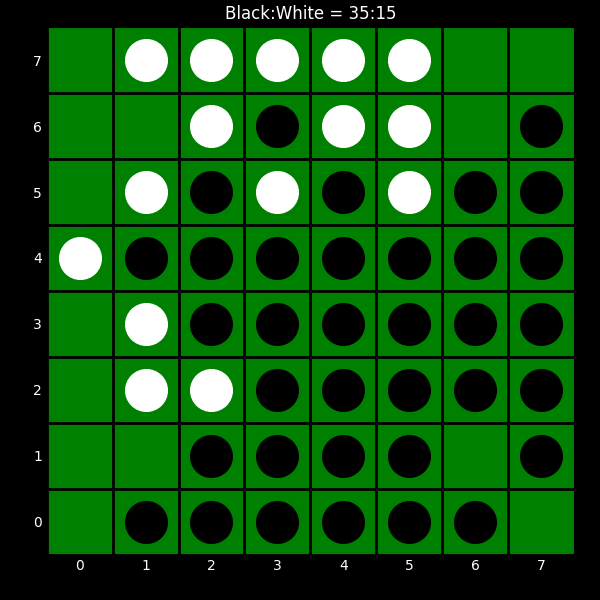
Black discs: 35
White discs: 15